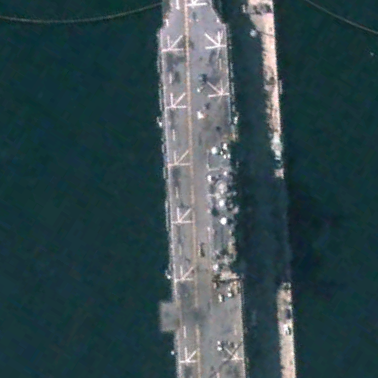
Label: assault